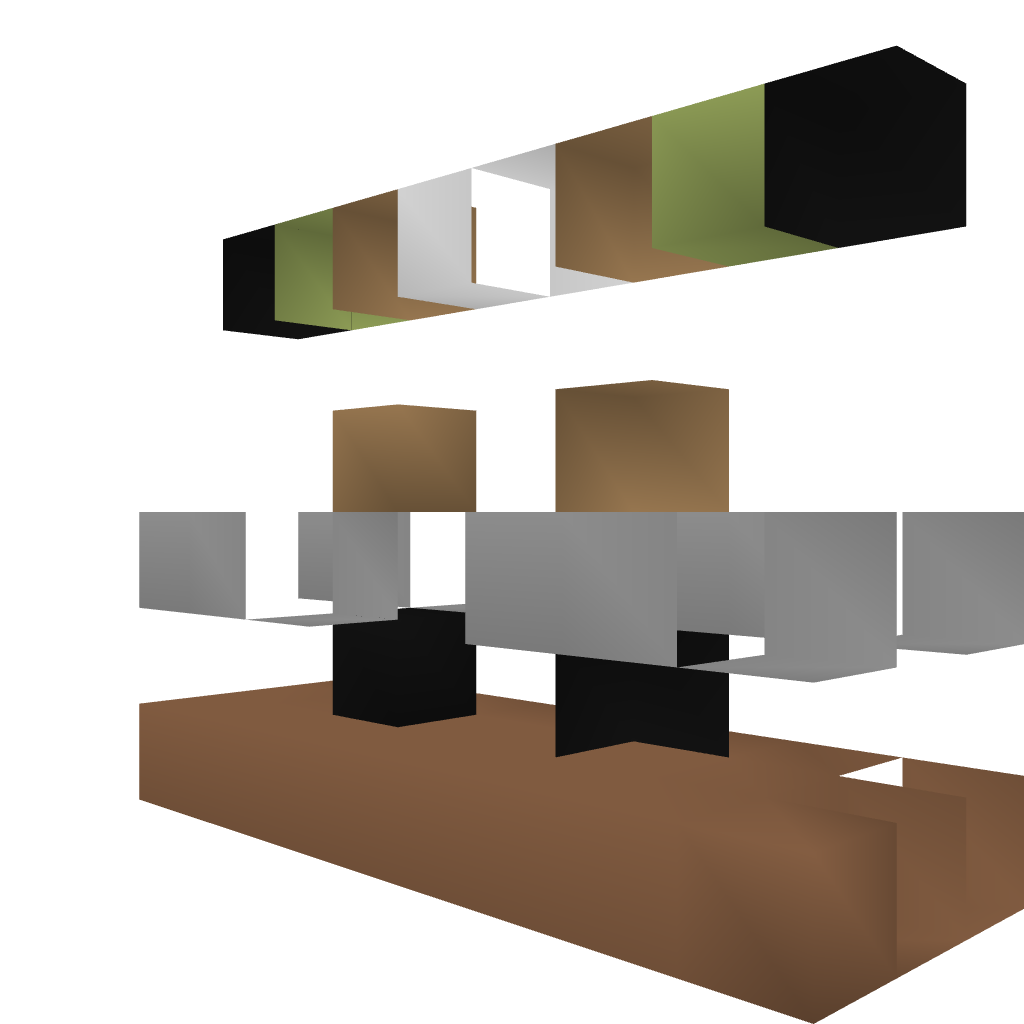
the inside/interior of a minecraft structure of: Compact Easy Piston Door